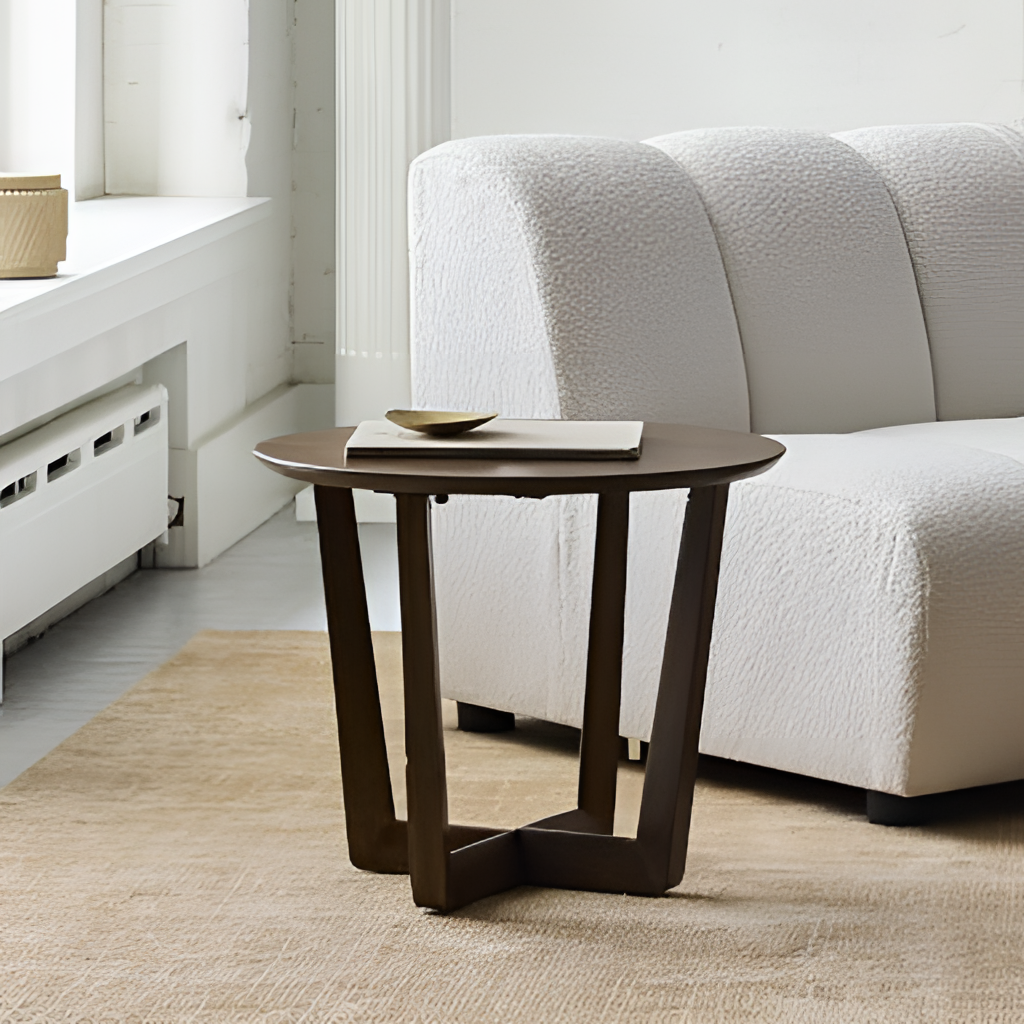
living room, fabric sofa, beige carpet flooring, with textured pattern, modern, paint wallpaper, with solid pattern